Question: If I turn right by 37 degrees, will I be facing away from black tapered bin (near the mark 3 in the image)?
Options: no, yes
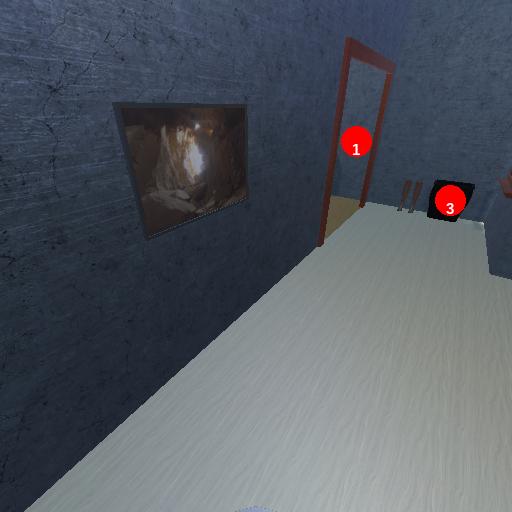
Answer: no